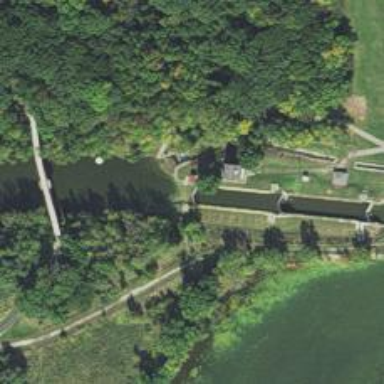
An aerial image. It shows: Lock gate on waterway.